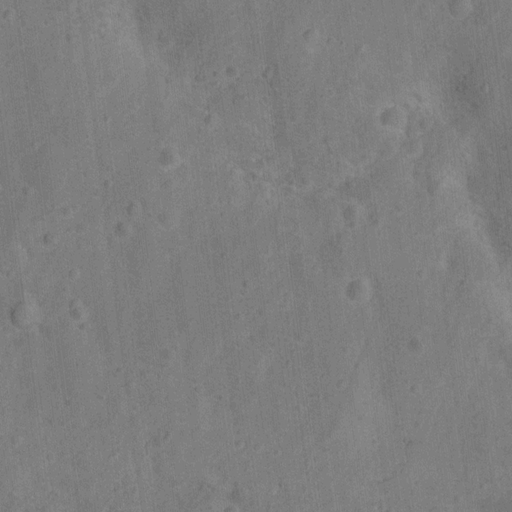
Classes present: Background